Field crop: maize
Growth stage: 2
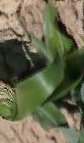
Species: maize